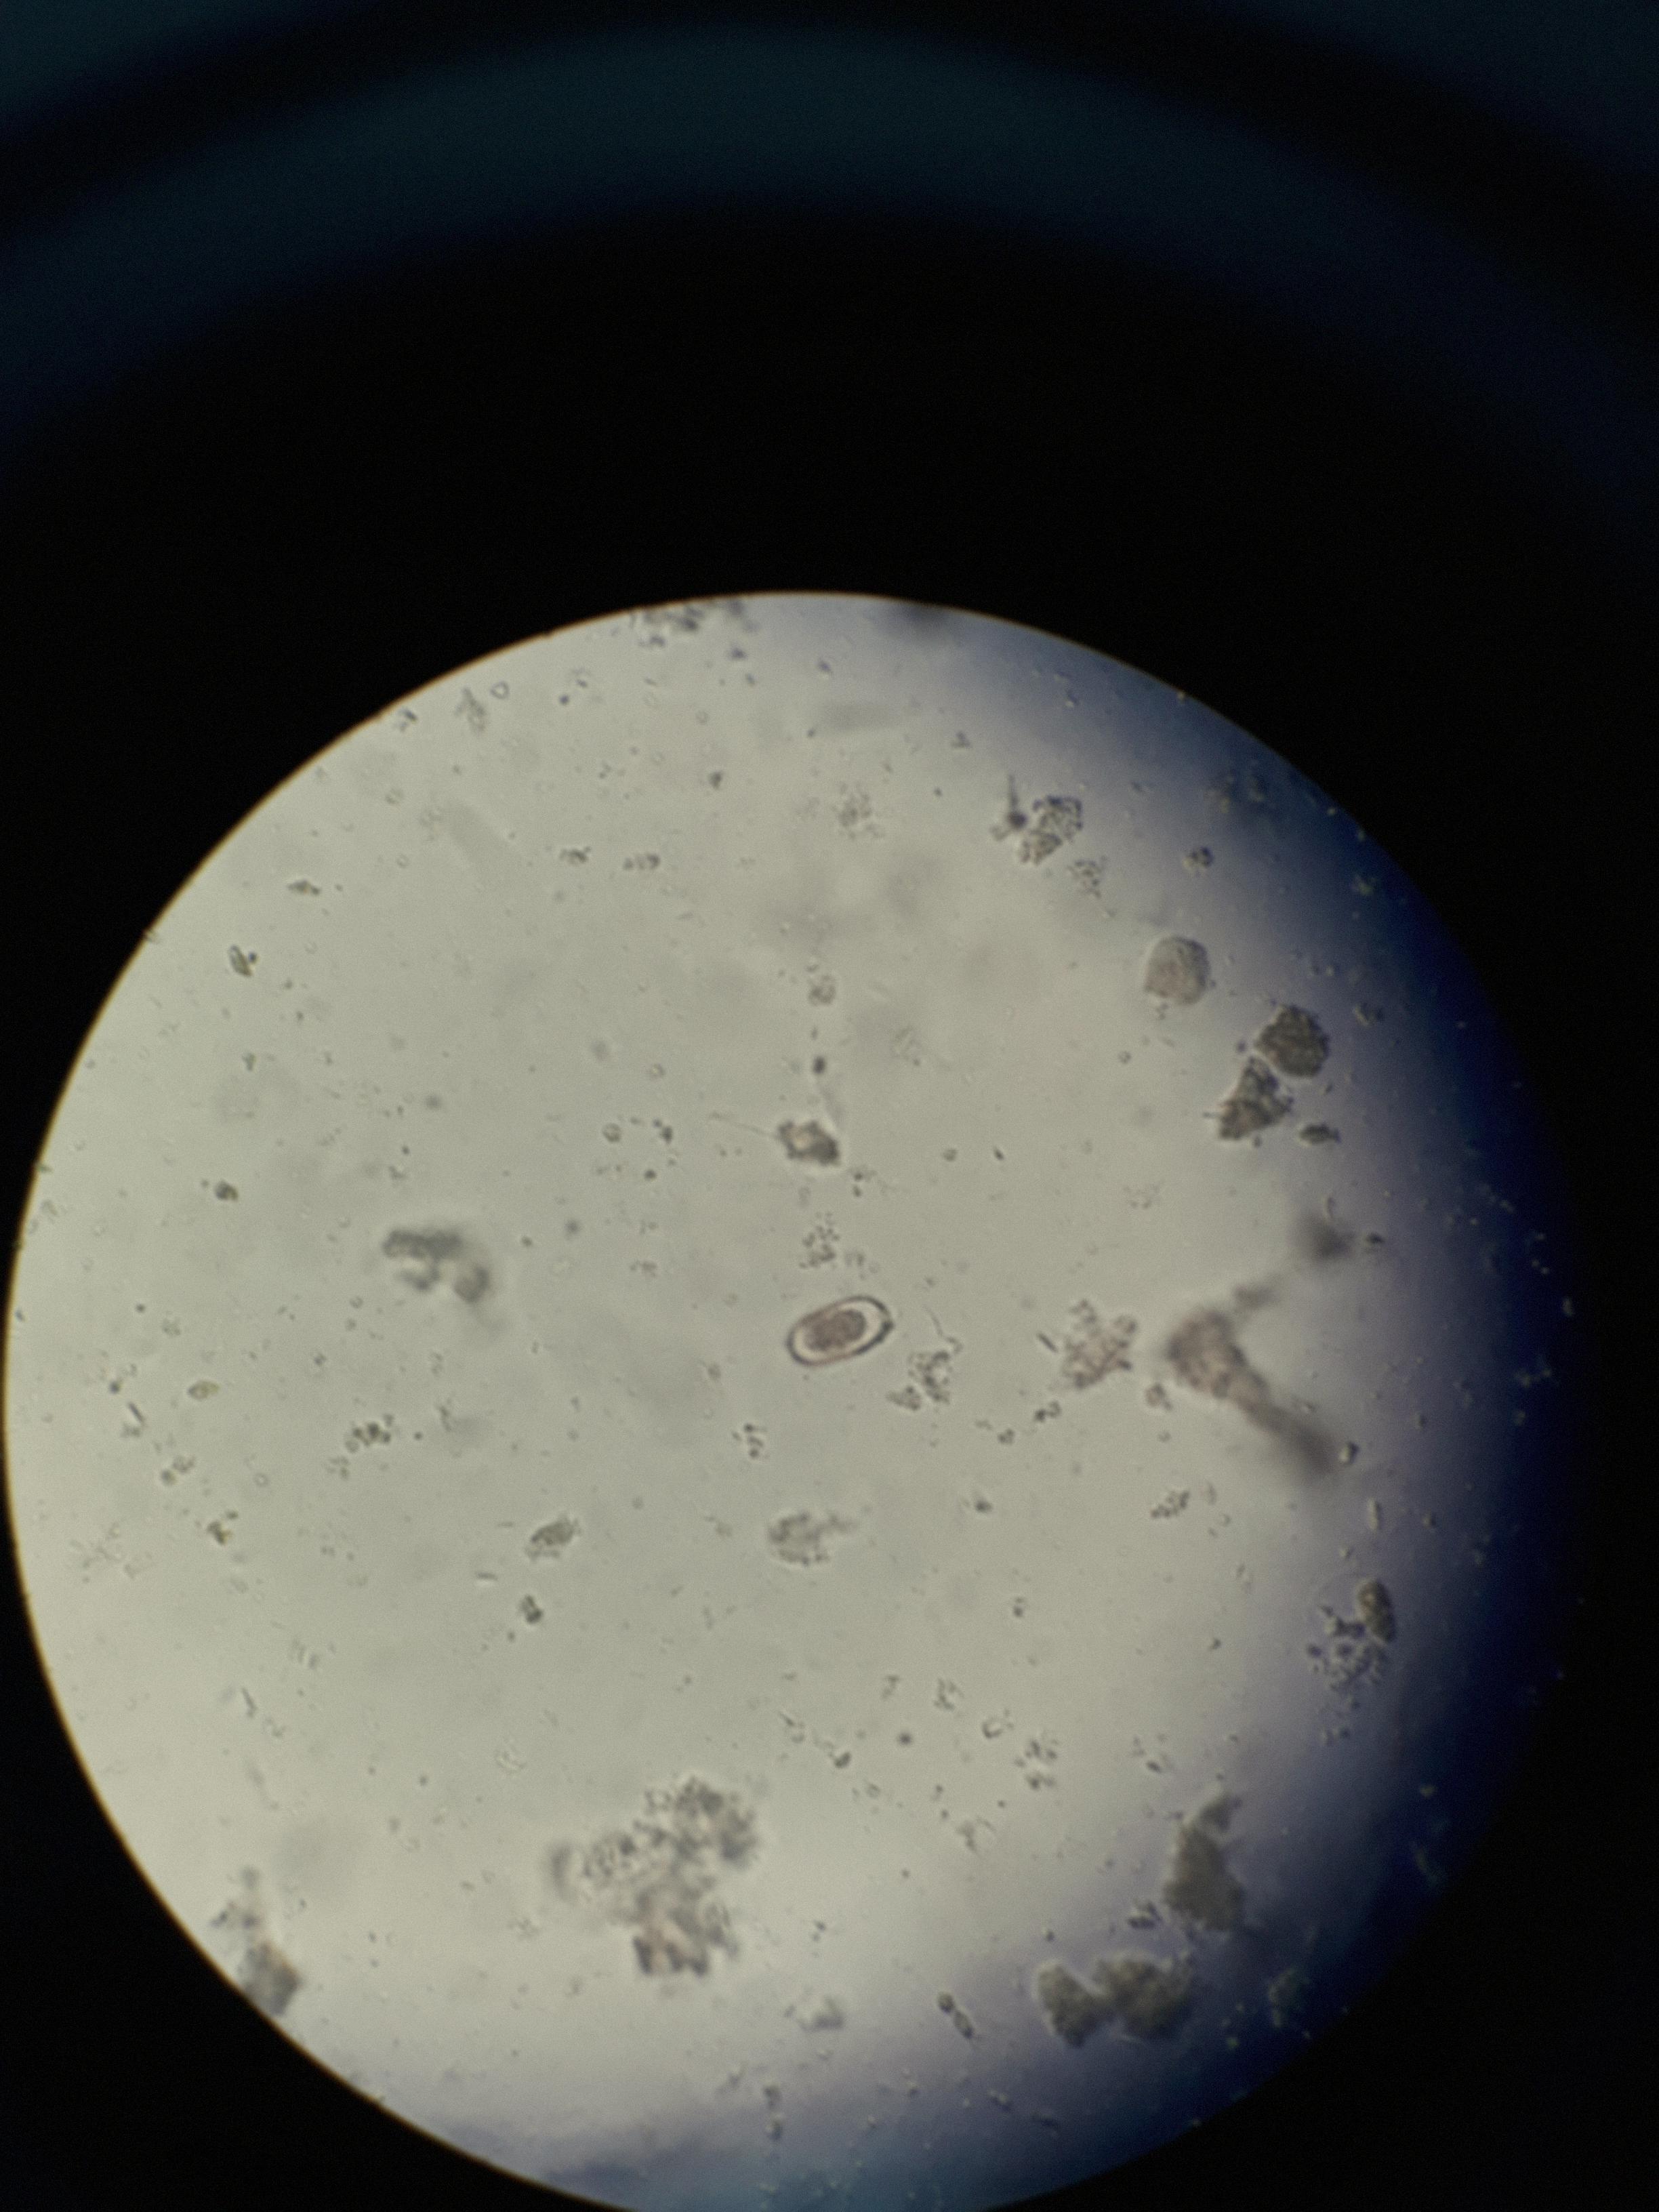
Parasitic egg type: Capillaria philippinensis